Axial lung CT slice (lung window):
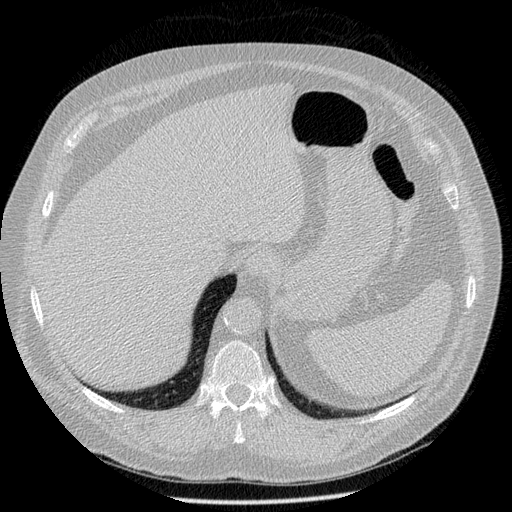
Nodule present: no